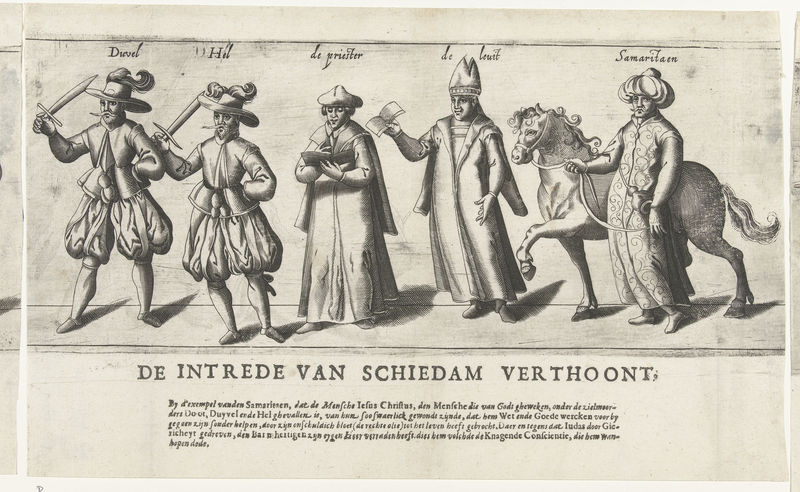
Titel: Optocht door de rederijkerskamer De Roo Roosen uit Schiedam (tweede deel)
Standort: Amsterdam
Institution: Rijksmuseum
Schlagwörter: cheval, latin, turban, soldats, mitre, prêtre, levit